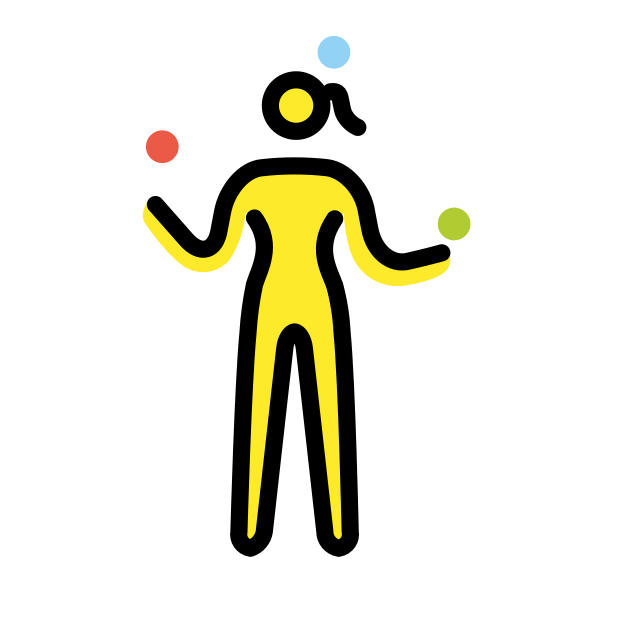
woman juggling